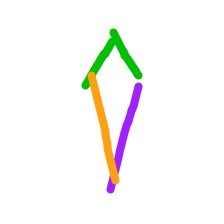
Shape: kite